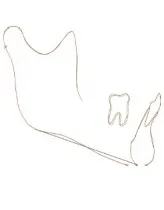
Superimposed on the mandibular plane at the menton.
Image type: radiology (x_ray)